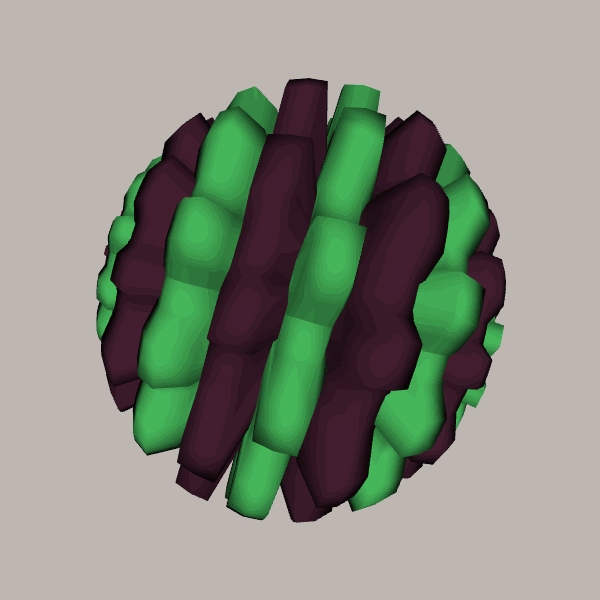
Background: light